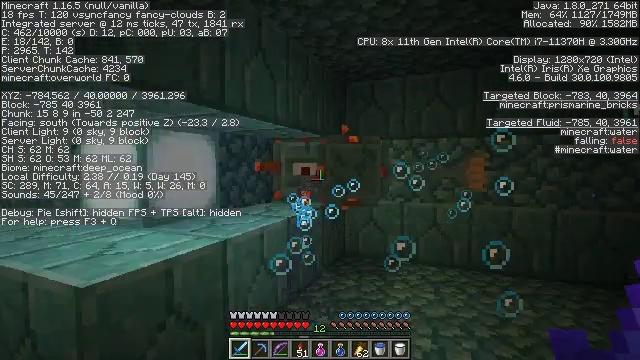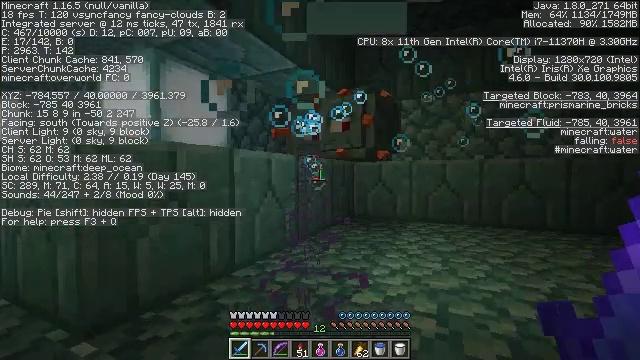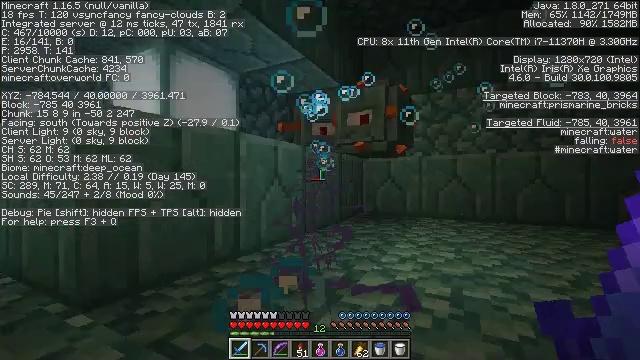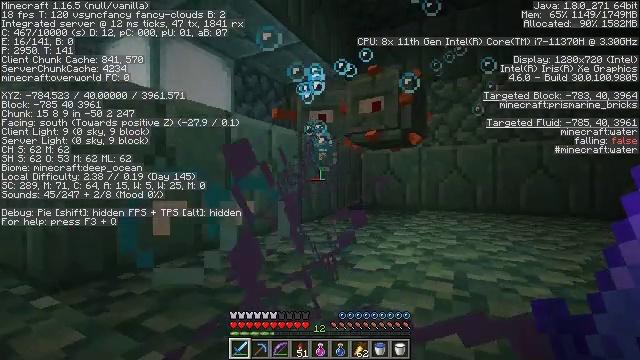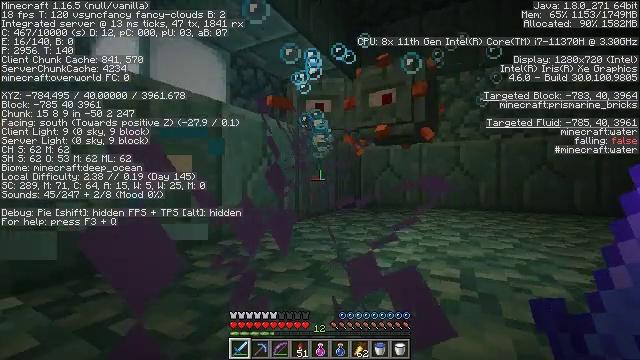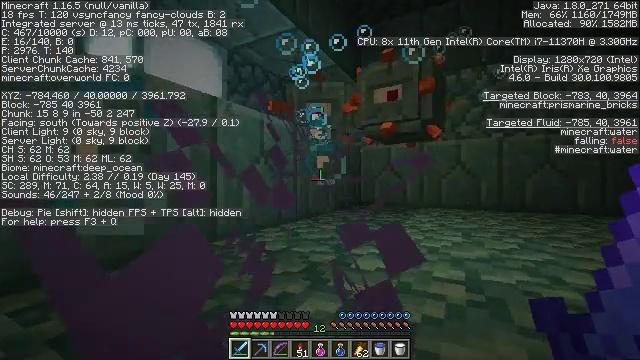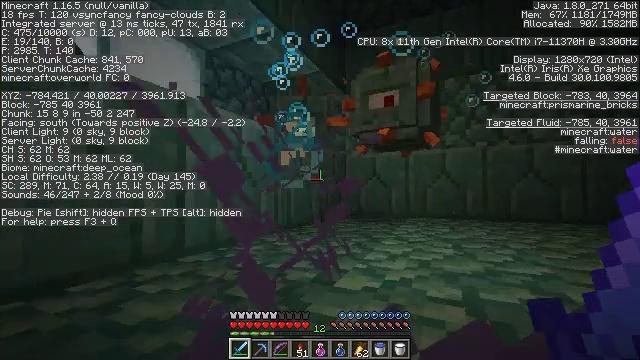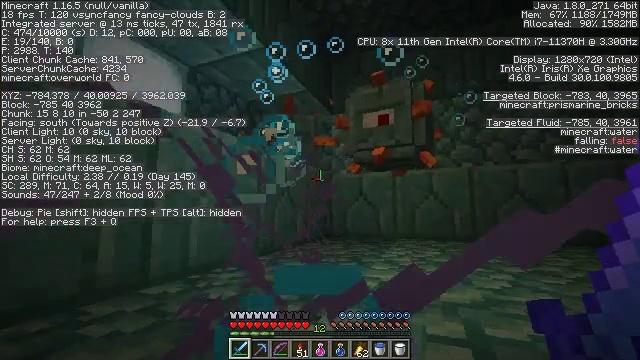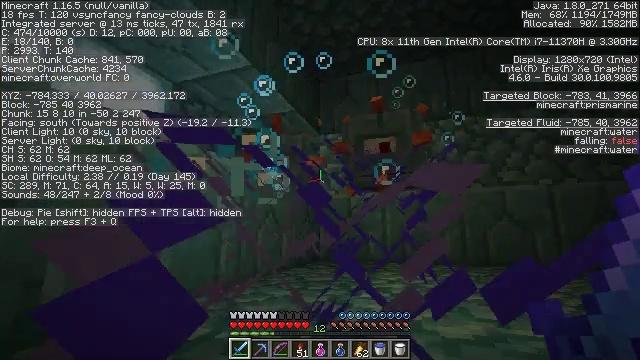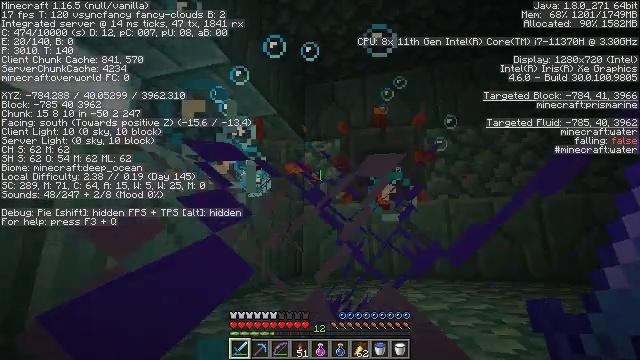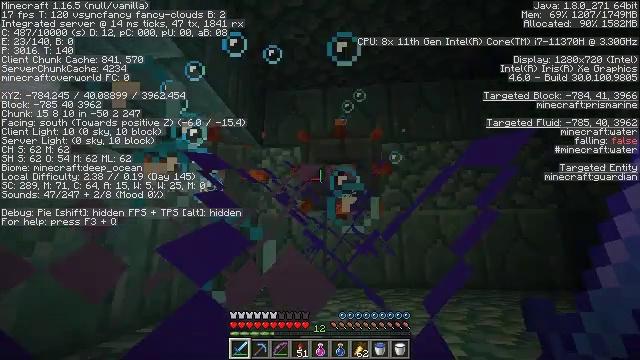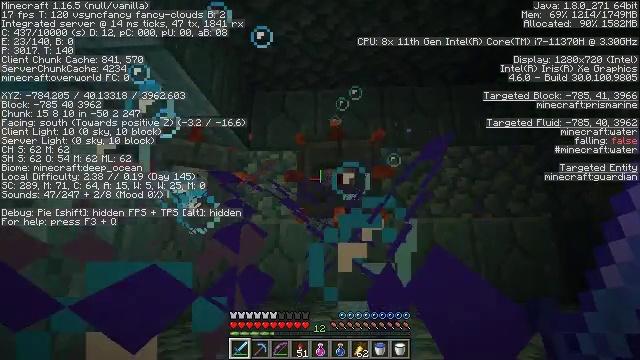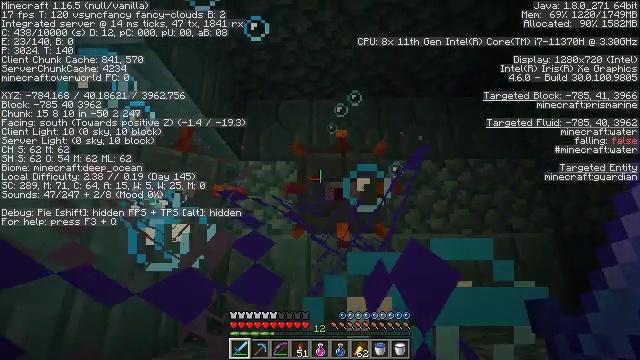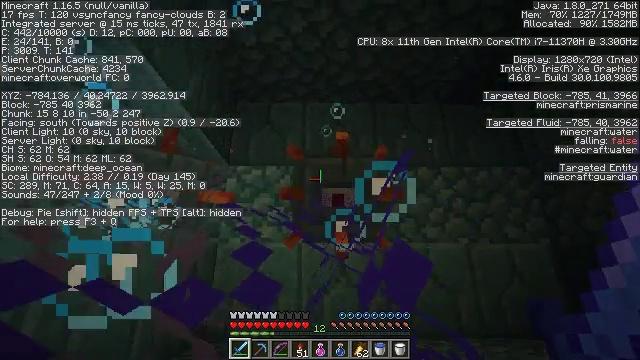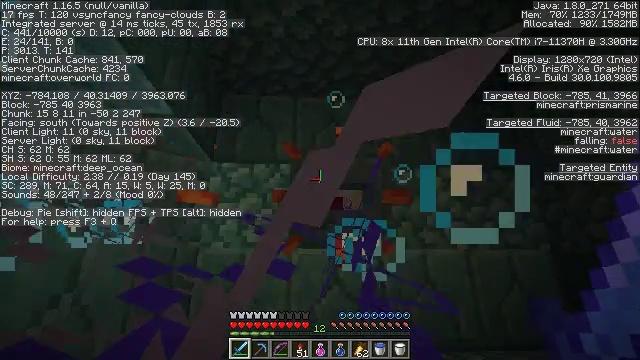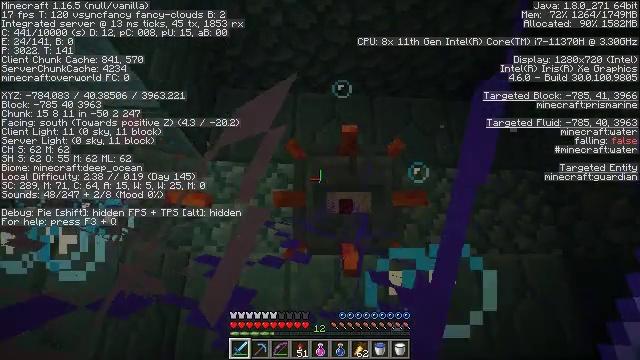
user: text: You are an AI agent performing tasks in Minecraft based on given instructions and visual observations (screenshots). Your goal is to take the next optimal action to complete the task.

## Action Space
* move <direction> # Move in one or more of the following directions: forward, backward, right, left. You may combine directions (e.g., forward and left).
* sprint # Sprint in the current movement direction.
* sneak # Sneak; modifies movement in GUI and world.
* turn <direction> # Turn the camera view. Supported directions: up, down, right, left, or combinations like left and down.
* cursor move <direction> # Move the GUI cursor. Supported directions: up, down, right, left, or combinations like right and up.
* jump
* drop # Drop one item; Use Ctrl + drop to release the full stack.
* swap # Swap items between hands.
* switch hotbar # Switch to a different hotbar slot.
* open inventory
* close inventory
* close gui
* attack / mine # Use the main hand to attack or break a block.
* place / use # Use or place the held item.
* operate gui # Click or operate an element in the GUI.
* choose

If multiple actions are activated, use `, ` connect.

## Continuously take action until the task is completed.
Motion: motion action
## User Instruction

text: Defeat the underwater mob.
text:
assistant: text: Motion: move forward, sprint, turn left and up
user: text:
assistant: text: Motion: move forward, sprint, turn left and up
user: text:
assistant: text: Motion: move forward, sprint
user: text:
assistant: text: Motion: move forward, sprint
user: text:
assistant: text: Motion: move forward, sprint
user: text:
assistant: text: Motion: move forward, sprint, turn right and up
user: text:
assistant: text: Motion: move forward, sprint, turn right and up
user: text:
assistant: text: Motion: move forward, sprint, turn right and up
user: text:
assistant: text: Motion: move forward, sprint, turn right and up
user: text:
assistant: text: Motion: move forward, sprint, turn right and up
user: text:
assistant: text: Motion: move forward, sprint, turn right and up
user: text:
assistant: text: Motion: move forward, sprint, turn right and up
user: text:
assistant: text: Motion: move forward, sprint, turn right and up
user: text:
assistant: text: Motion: move forward, sprint, turn right
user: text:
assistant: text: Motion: attack / mine
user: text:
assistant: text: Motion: attack / mine
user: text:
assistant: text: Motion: attack / mine
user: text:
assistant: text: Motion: attack / mine
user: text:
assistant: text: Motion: turn right and down
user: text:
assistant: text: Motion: no_op